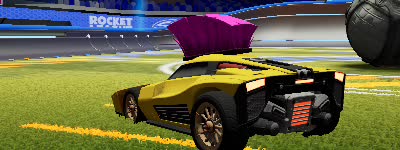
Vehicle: breakout